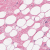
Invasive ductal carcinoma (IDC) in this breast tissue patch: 0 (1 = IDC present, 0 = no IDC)